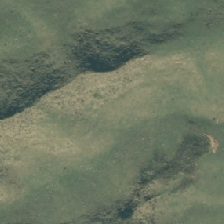
Land cover: grose_broom